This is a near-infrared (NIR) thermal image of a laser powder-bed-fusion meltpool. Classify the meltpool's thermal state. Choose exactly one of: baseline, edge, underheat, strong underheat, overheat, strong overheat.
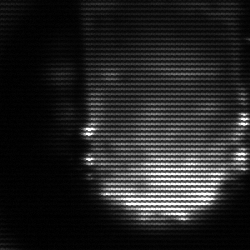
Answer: baseline